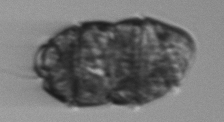
Label: Margalefidinium